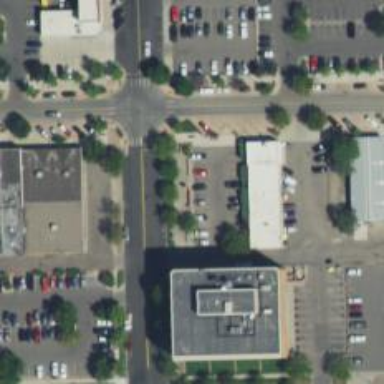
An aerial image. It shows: Parking space.